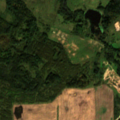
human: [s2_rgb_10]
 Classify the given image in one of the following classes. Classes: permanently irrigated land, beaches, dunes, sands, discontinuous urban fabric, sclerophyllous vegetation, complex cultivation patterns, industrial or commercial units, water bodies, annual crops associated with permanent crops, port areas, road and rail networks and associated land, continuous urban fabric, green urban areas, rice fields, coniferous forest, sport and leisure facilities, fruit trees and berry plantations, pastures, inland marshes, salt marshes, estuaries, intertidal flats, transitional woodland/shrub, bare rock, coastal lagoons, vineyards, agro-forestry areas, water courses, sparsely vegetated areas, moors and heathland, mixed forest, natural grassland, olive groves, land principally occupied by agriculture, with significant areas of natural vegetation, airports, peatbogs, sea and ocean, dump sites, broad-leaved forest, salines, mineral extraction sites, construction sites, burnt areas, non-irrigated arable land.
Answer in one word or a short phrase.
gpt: non-irrigated arable land, land principally occupied by agriculture, with significant areas of natural vegetation, broad-leaved forest, mixed forest, transitional woodland/shrub